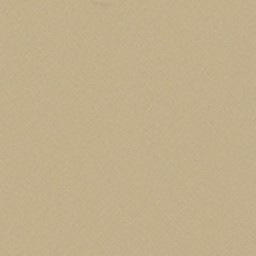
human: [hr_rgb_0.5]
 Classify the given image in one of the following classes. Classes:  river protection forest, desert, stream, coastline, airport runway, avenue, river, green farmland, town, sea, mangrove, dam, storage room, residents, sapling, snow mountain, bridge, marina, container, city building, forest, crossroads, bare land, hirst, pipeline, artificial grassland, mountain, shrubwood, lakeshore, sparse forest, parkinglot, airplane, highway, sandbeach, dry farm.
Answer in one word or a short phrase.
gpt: desert